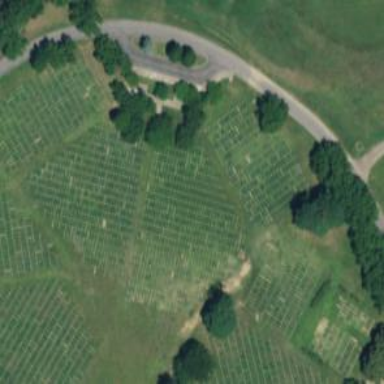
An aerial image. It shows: Section in the cemetery.